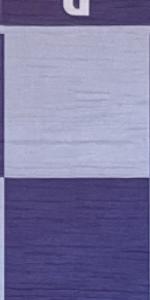
Label: Empty